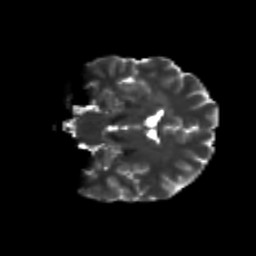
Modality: T2w
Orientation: coronal
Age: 27
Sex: male
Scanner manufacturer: siemens
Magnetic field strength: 3 T
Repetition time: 8.6 s
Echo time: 0.095 s